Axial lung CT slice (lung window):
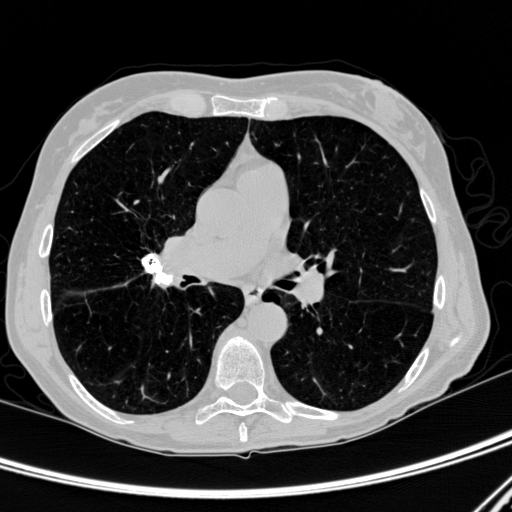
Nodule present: no